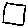
Label: square